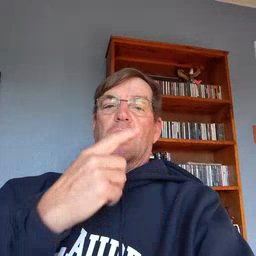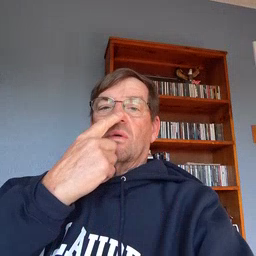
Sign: nose